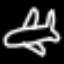
Label: airplane